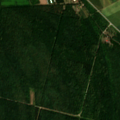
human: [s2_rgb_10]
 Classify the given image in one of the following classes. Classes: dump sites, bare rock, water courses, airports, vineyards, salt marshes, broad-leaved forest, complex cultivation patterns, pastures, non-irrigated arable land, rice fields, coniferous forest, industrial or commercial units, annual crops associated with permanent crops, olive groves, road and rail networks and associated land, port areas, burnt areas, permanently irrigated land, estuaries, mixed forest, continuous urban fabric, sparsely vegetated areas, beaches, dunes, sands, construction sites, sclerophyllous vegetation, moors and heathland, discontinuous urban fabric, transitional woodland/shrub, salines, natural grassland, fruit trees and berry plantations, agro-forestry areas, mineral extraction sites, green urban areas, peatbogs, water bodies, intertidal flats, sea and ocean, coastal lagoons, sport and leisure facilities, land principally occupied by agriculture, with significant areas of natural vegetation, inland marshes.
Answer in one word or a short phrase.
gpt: non-irrigated arable land, broad-leaved forest, transitional woodland/shrub